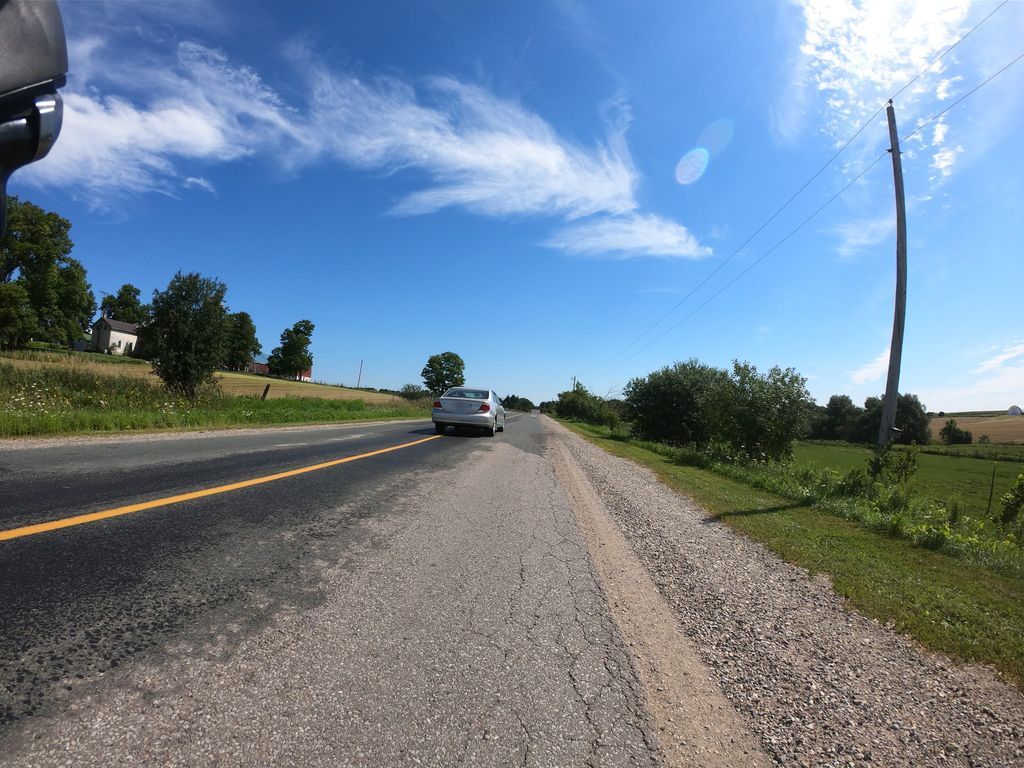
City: kitchener-waterloo